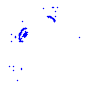
Particle: kaon